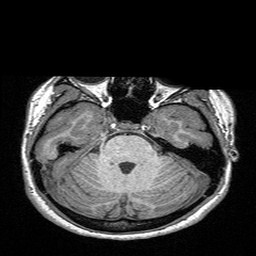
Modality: T1w
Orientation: coronal
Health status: ill
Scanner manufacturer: siemens
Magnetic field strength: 3 T
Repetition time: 2.3 s
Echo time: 0.00298 s